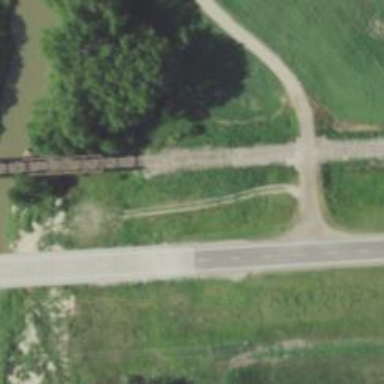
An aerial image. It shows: Disused railway bridge.